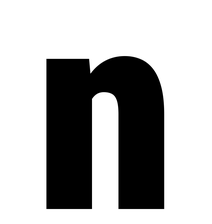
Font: Roboto_Condensed_Black